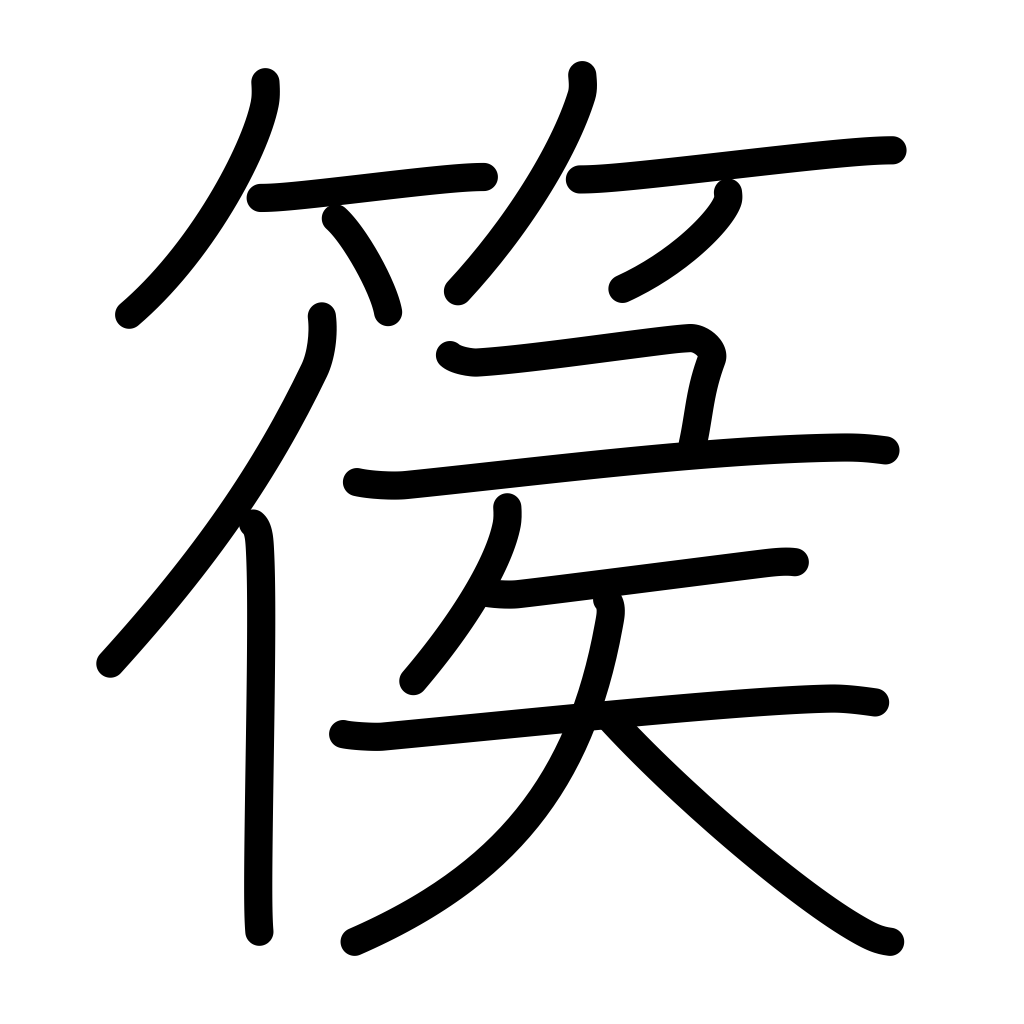
Meaning: type of harp